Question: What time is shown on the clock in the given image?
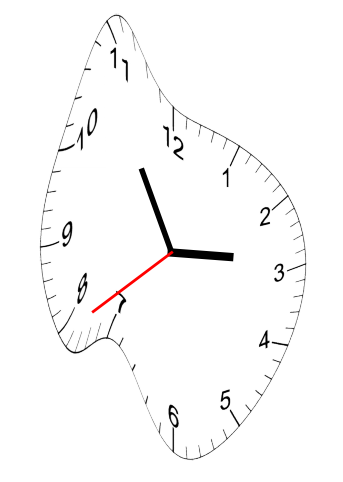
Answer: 02:54:39